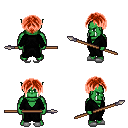
a pixel art fantasy rpg character, male body template, orc, green skin, gray robe, magenta pants, red parted hairstyle, white slippers, spear, four views (front, back, left, right), 2x2 character sprite sheet, small pixel art, hard edges, no anti-aliasing